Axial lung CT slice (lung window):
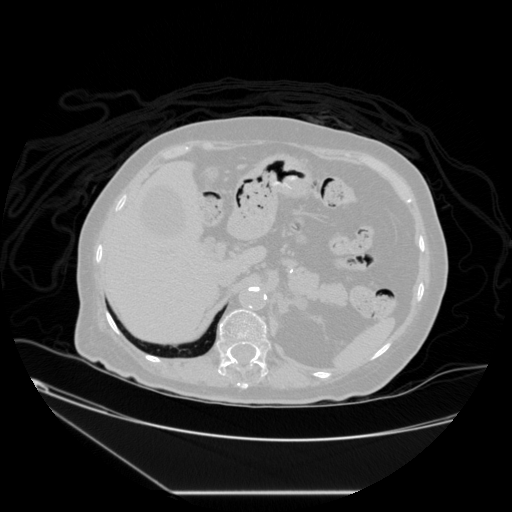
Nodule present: no